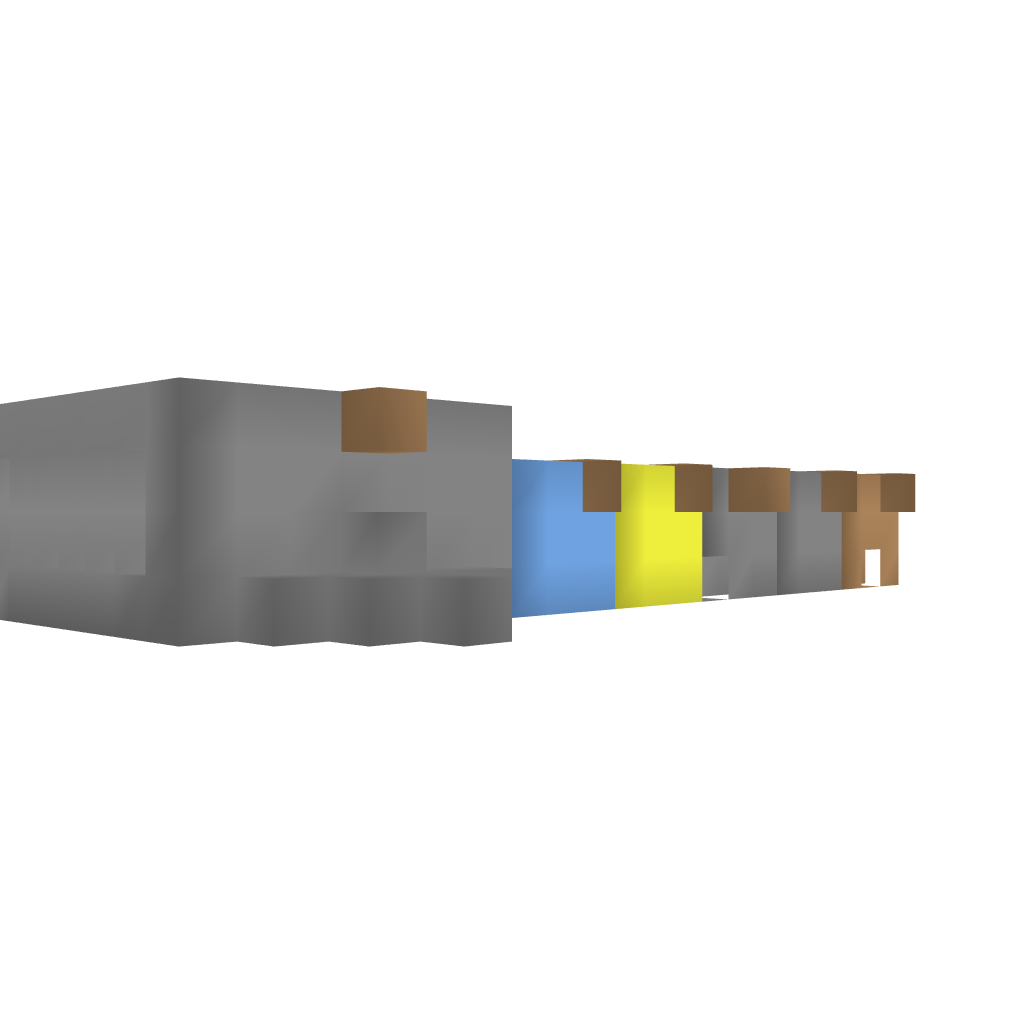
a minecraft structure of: Updated "Updated XP Shop" bad low quality